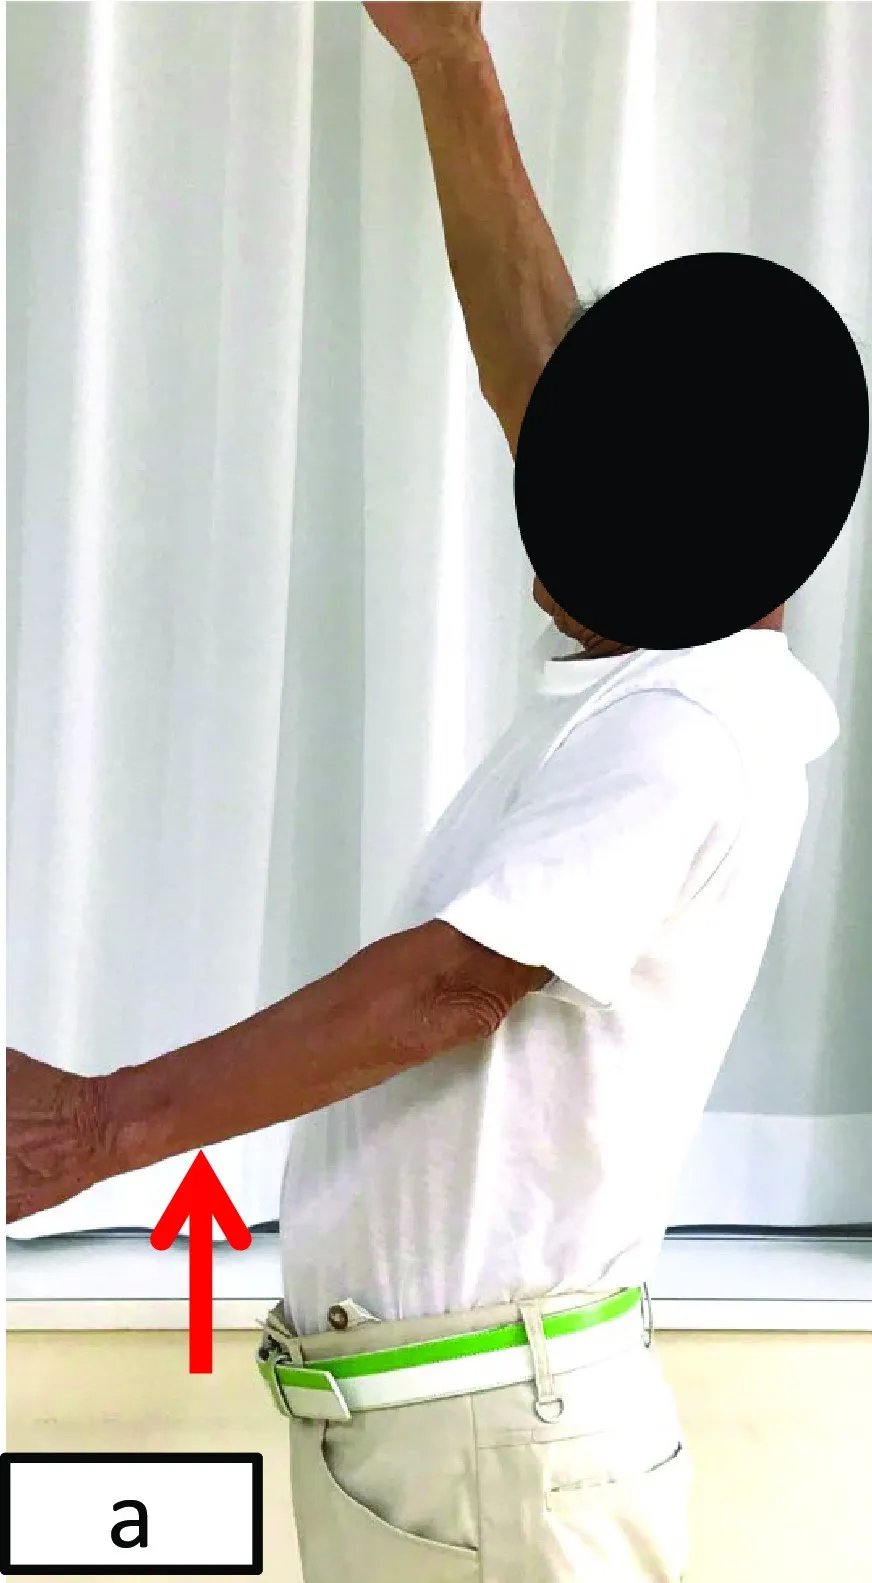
Preoperative left shoulder active movement in a 79-year-old man. . Abduction of 45.
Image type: medical_photograph (skin_photograph)